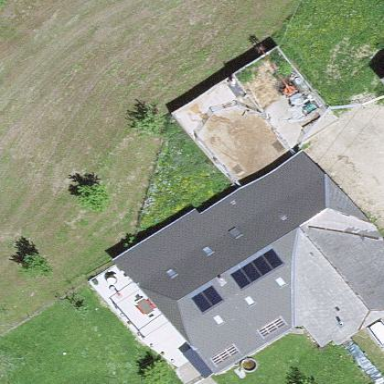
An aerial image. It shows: Farm building.